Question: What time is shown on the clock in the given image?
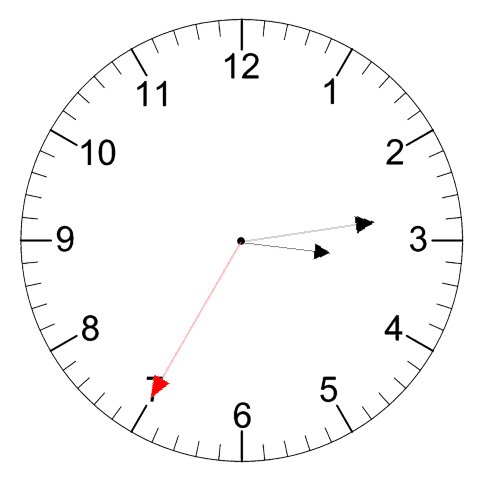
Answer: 03:13:35